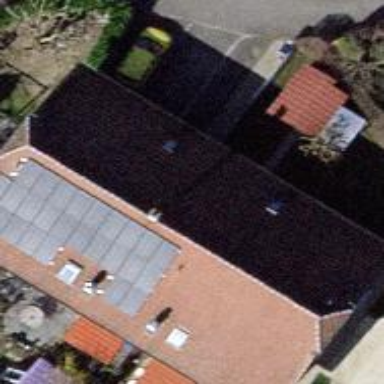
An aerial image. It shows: Hipped roof house.